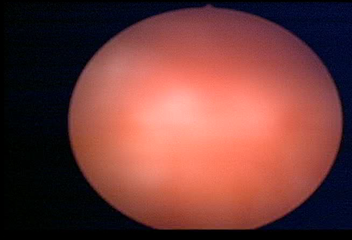
Modality: WLC
Class: Normal mucosa
Bladder cancer association: No